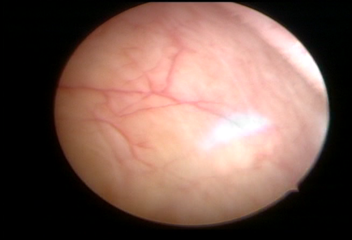
Modality: WLC
Class: Normal mucosa
Bladder cancer association: No